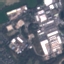
Label: Industrial